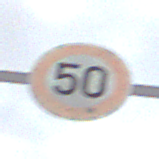
Verkehrszeichen: Geschwindigkeit50
Umgebung: Outdoor, Nature
Tageszeit: Night
Wetter: Overcast
Licht: Artificial
Jahreszeit: NotSpecified
Kontrast: LowContrast